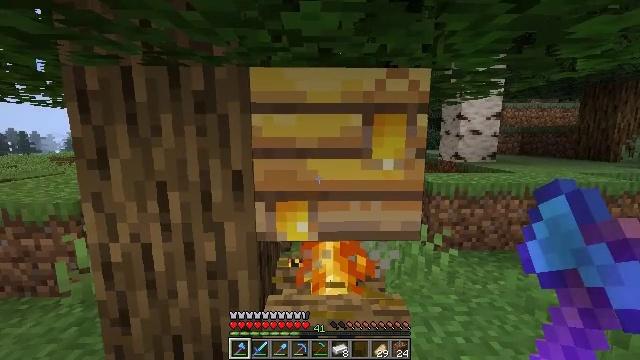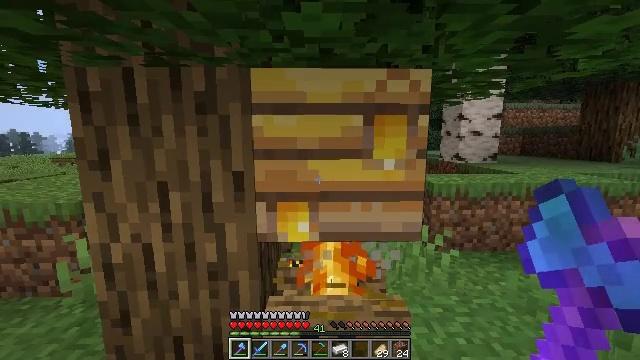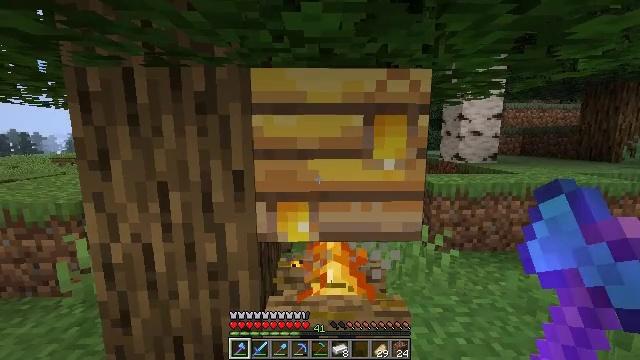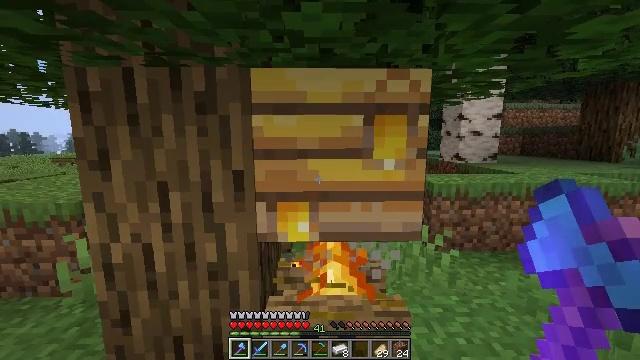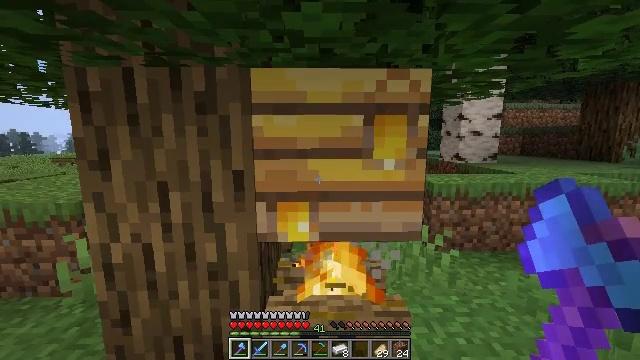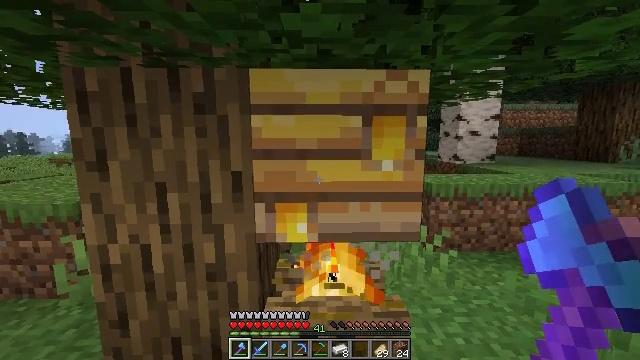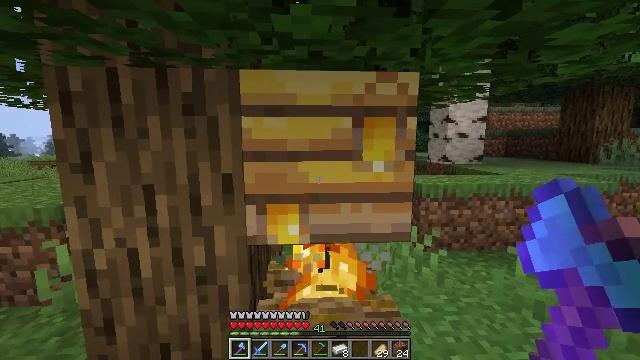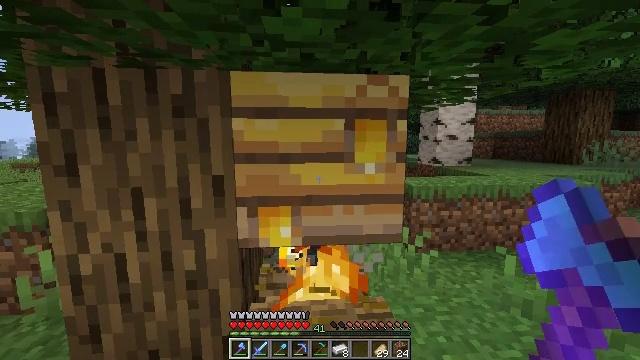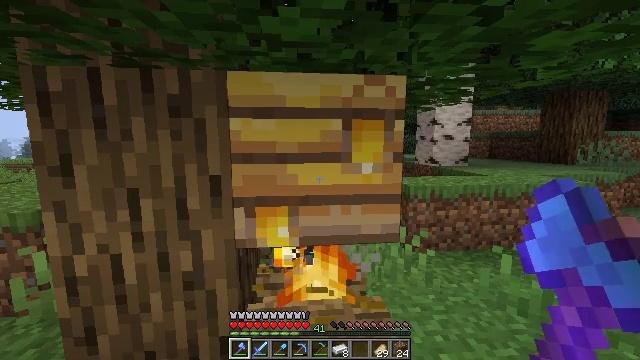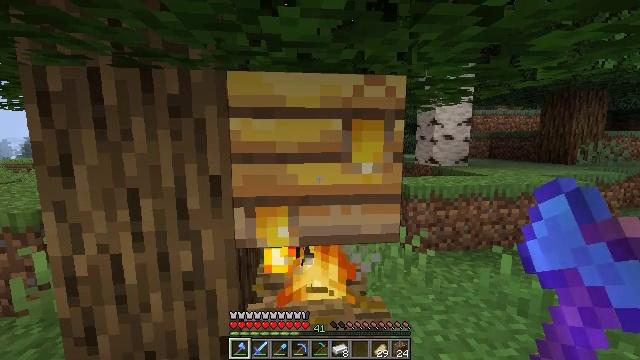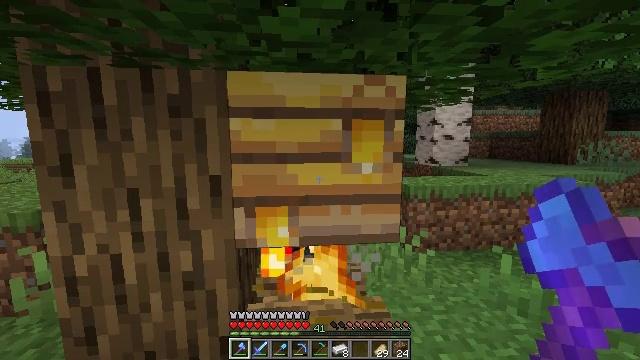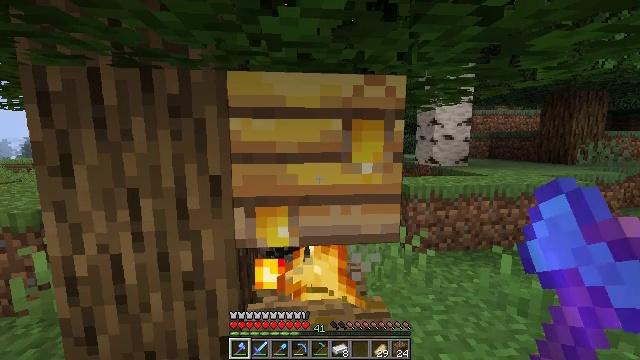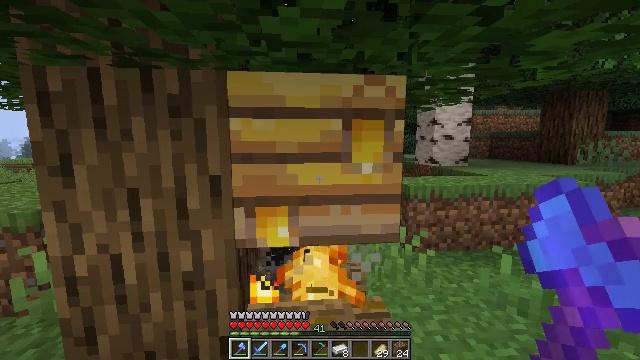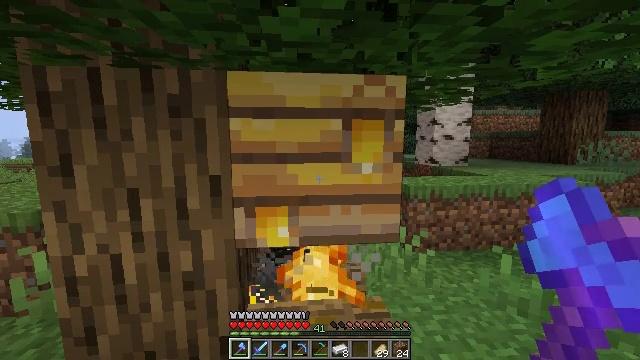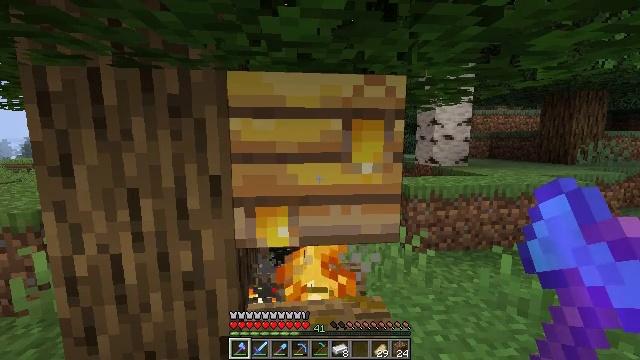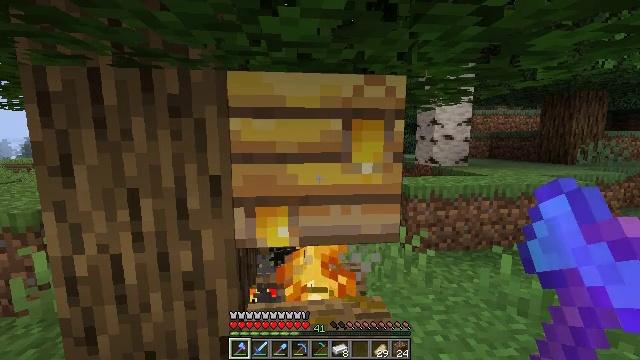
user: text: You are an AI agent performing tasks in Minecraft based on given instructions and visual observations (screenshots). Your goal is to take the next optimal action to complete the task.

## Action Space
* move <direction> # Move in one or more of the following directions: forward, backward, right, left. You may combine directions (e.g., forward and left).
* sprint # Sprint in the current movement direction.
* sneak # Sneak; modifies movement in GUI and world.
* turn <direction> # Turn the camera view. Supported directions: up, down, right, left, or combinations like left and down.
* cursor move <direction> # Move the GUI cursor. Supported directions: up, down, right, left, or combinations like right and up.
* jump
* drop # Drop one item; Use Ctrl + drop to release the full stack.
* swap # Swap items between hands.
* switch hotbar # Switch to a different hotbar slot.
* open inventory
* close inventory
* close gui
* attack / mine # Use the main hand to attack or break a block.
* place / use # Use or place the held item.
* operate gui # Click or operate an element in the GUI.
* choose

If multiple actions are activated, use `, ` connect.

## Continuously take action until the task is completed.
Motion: motion action
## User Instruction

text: Break the sweet berry bush to collect berries.
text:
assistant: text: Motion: no_op
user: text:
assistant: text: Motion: no_op
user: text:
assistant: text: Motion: no_op
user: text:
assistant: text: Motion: no_op
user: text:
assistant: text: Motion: no_op
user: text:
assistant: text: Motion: turn right
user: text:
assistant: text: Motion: turn right
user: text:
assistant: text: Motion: no_op
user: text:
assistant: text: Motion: no_op
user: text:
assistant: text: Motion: no_op
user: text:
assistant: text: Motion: no_op
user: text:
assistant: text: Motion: no_op
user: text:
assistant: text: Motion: no_op
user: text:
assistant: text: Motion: no_op
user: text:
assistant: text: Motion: no_op
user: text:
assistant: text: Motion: no_op
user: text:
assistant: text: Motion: no_op
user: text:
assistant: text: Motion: no_op
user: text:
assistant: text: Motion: no_op
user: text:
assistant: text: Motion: no_op
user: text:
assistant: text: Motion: no_op
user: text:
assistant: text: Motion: no_op
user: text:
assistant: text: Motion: no_op
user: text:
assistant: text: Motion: no_op
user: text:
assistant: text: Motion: no_op
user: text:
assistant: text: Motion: no_op
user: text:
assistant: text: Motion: no_op
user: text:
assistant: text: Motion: no_op
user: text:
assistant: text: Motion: no_op
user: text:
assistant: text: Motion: no_op